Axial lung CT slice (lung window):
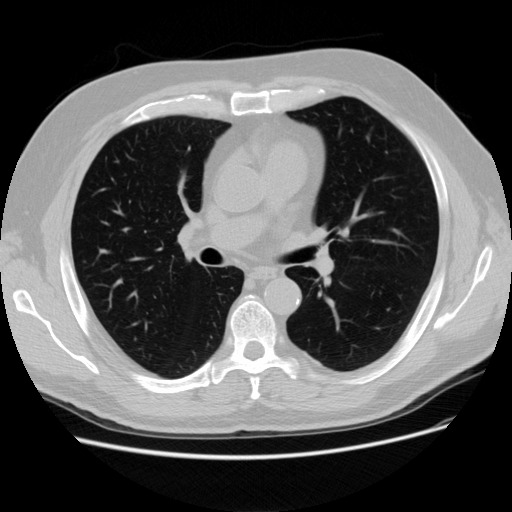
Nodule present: no